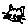
Label: cat